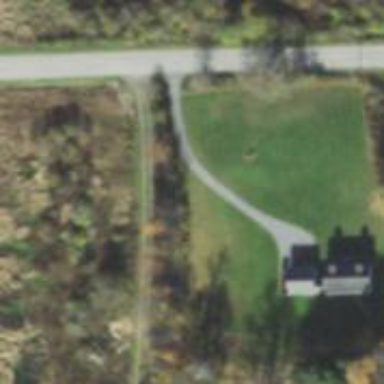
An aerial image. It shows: Driveway leading to service road.